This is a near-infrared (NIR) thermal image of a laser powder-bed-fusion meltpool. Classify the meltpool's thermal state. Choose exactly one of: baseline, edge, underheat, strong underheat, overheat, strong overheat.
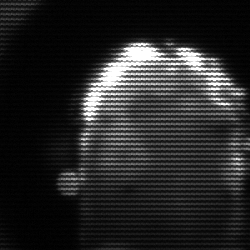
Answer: baseline